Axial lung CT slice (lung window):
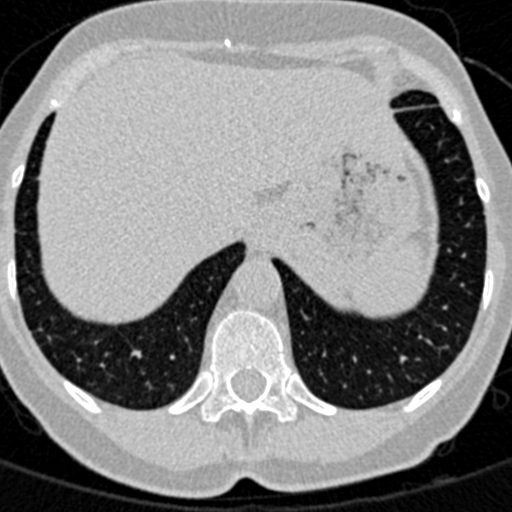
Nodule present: no